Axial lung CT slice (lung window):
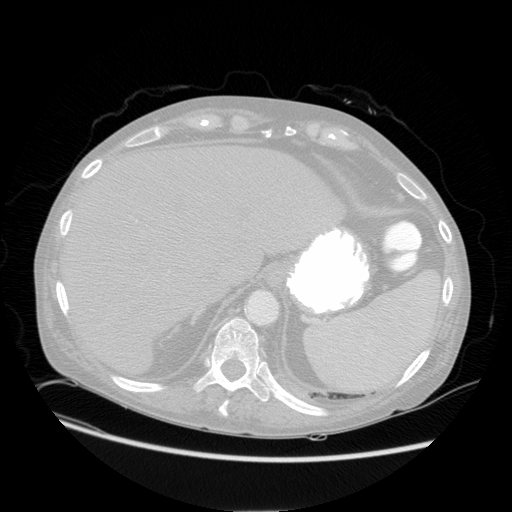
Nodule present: no